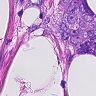
Metastatic tissue present: yes